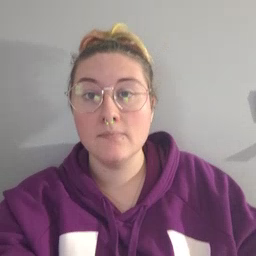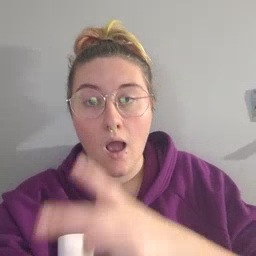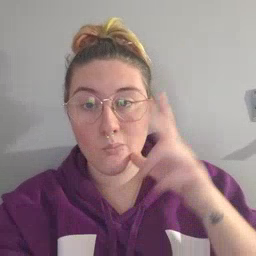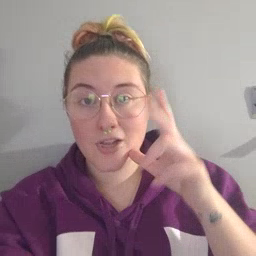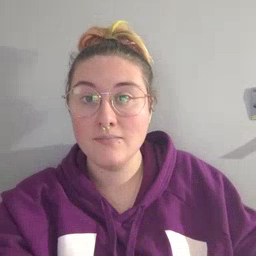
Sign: underwear